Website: lowes
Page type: customer-info-address
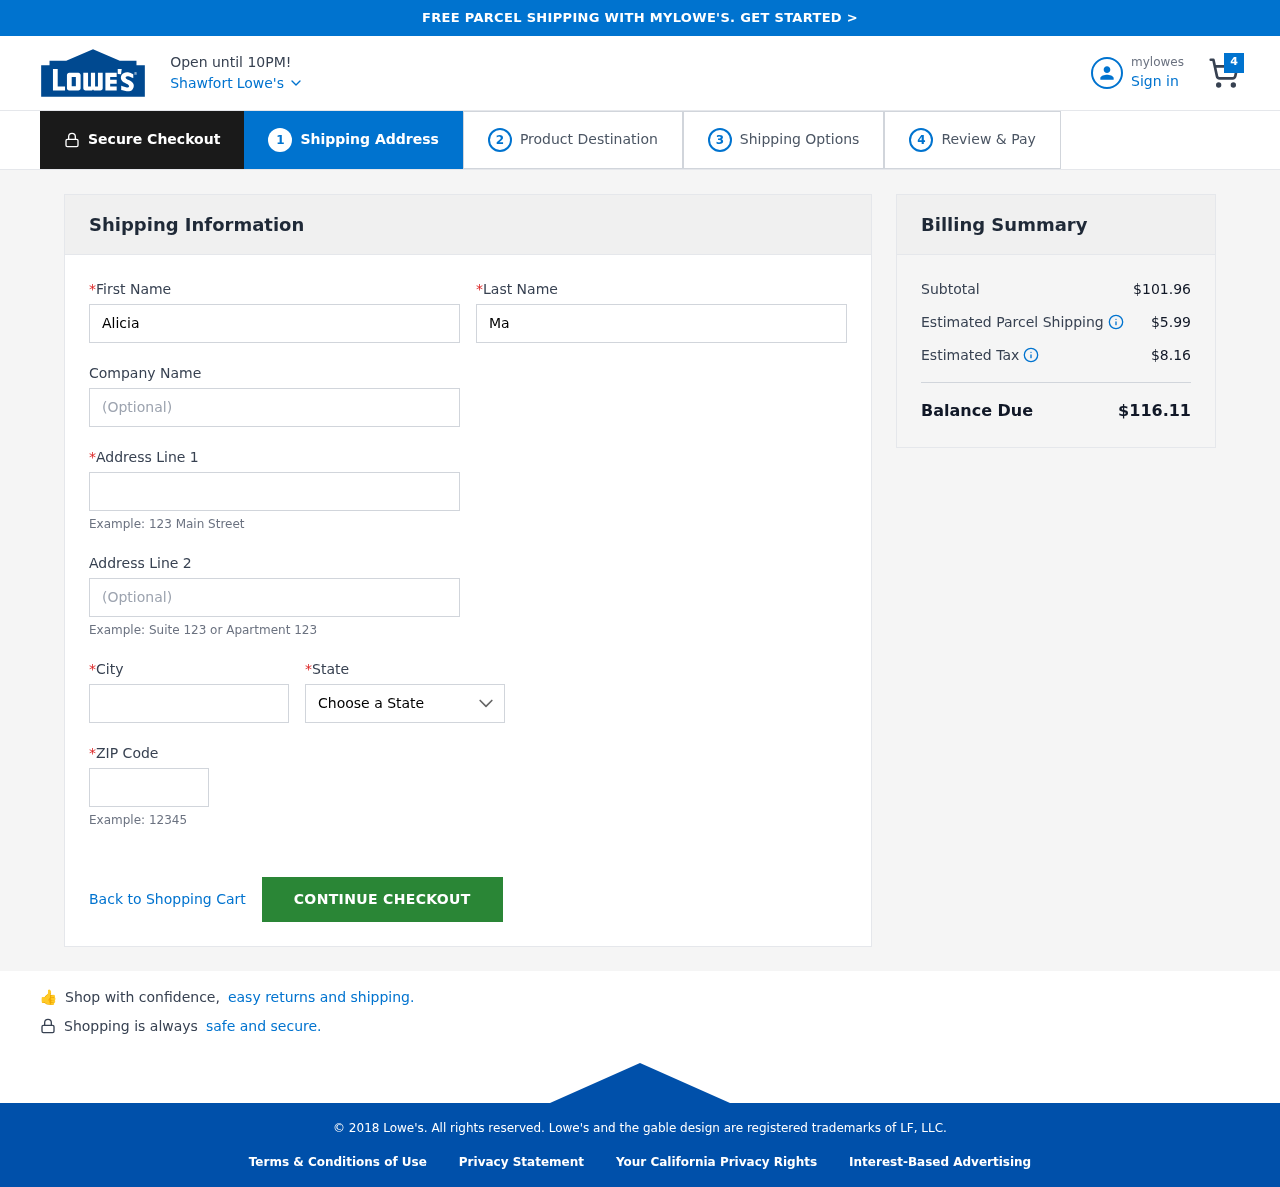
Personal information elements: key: PII_CITY
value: Shawfort
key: PII_FIRSTNAME
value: Alicia
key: PII_LASTNAME
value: Maldonado
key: PII_POSTCODE
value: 64925
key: PII_STATE
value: Maryland
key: PII_STREET
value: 3743 Wong Knoll Suite 759
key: PII_STREET2
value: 01377 Marsh Drive
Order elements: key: ORDER_NUM_ITEMS
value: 4
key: ORDER_SUBTOTAL
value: $101.96
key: ORDER_SHIPPING_COST
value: $5.99
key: ORDER_TAX
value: $8.16
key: ORDER_TOTAL
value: $116.11